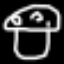
Label: mushroom